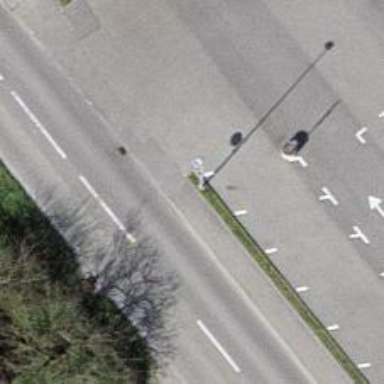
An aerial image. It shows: Gray straight pole.